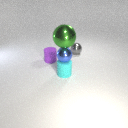
small gray metal sphere to the right of small cyan rubber cylinder